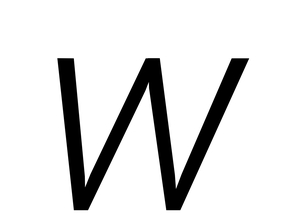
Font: Roboto-Italic_Light_Italic